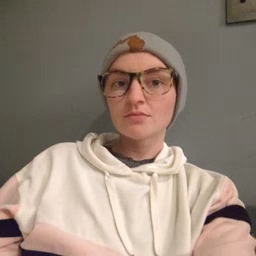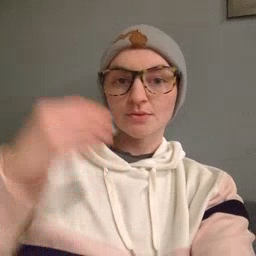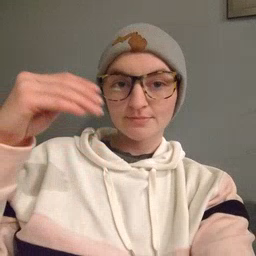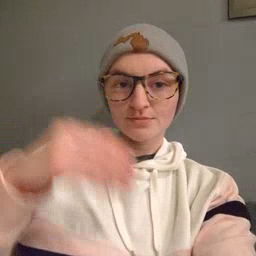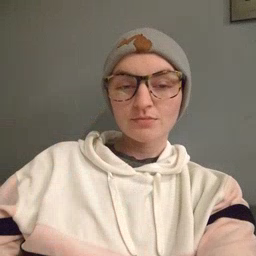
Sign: store